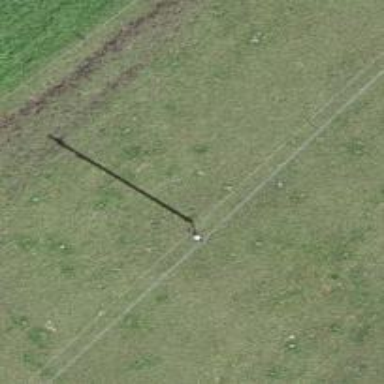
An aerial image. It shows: Utility pole in the area.